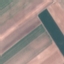
Land use / land cover: AnnualCrop